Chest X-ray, PA view. Patient: 48 years old, sex F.
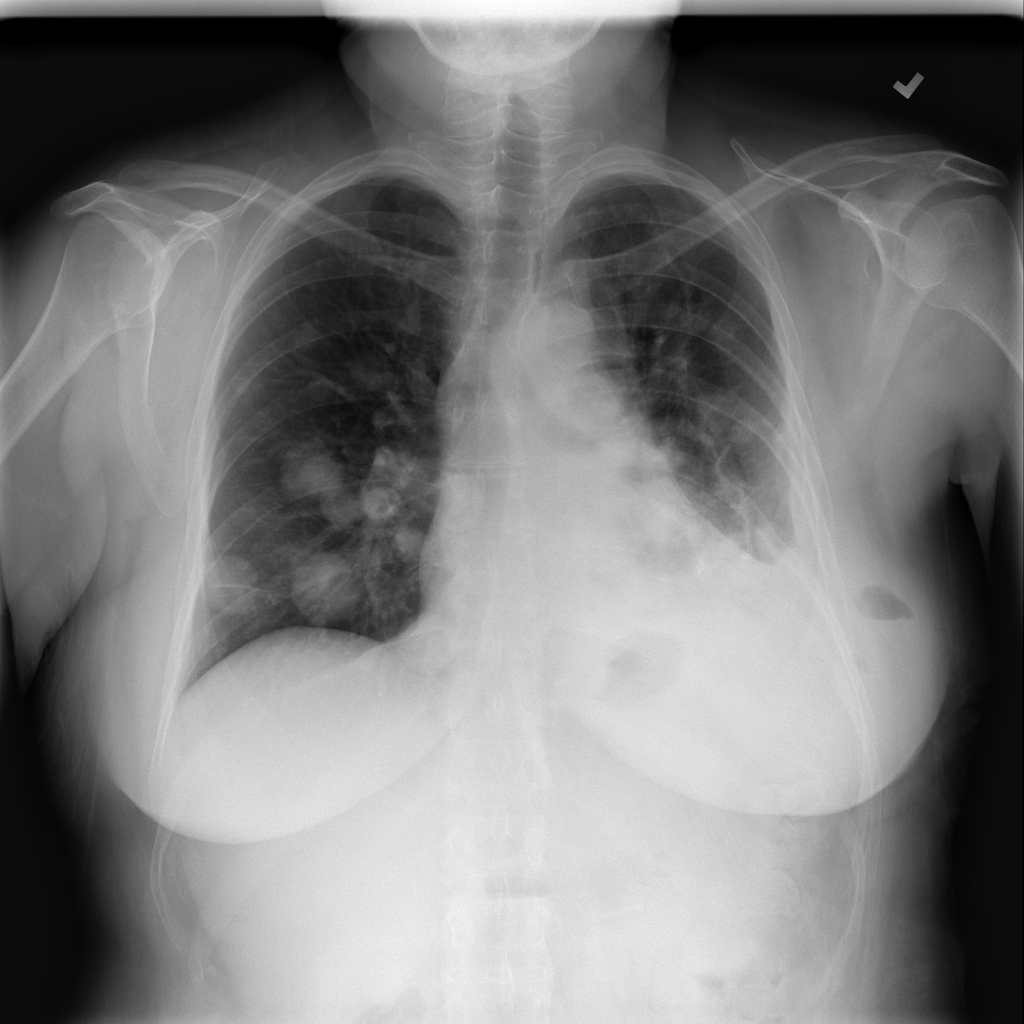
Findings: Mass, Pneumothorax